Field crop: maize
Growth stage: 2
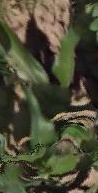
Species: maize